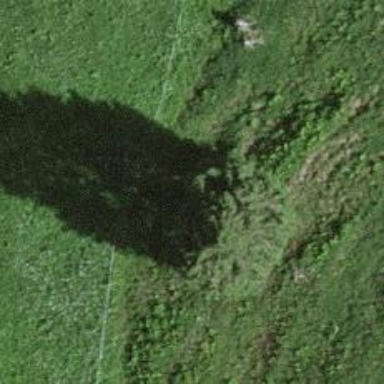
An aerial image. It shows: Evergreen needle-leaved tree.